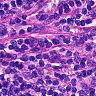
Metastatic tissue present: no